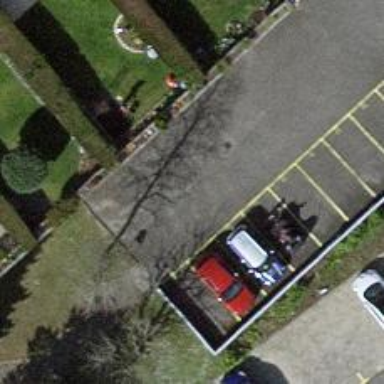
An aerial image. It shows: Parking aisle designated as service road.